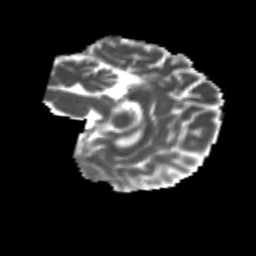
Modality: MD
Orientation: sagittal
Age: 21
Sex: female
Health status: healthy